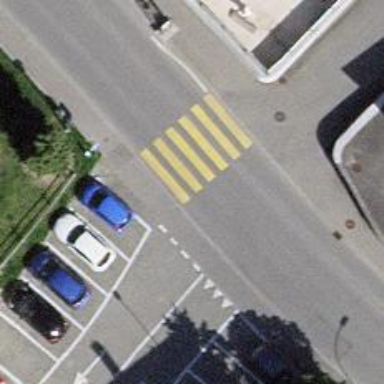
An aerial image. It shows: Kerb serving as barrier.